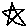
Label: star